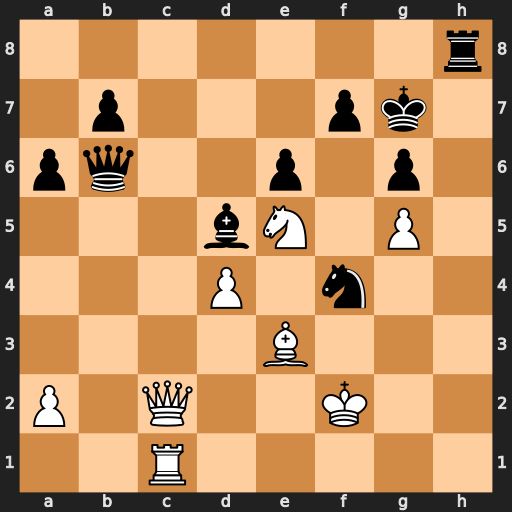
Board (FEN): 7r/1p3pk1/pq2p1p1/3bN1P1/3P1n2/4B3/P1Q2K2/2R5
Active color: w
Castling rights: -
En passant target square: -
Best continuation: Bxf4 Qxd4+ Kg3 Rh3+ Kxh3